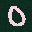
Label: 0